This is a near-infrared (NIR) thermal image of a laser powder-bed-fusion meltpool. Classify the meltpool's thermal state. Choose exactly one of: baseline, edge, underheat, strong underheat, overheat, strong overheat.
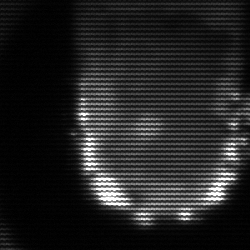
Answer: baseline